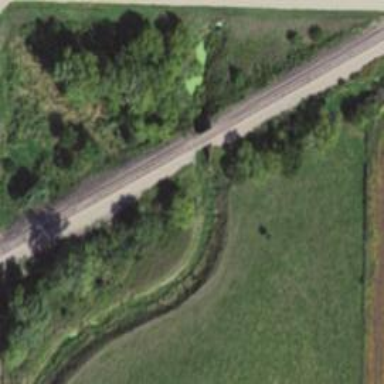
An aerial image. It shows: Bridge over railway line.